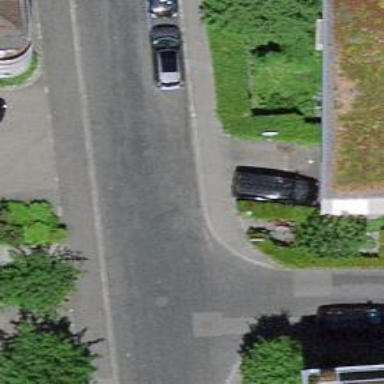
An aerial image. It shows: Kerb barrier.